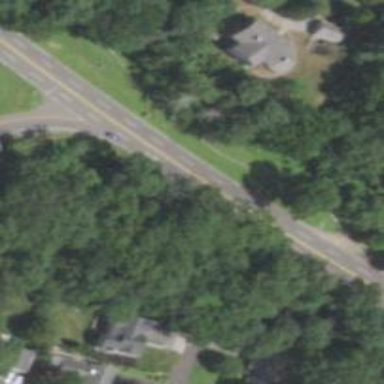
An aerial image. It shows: Secondary road.